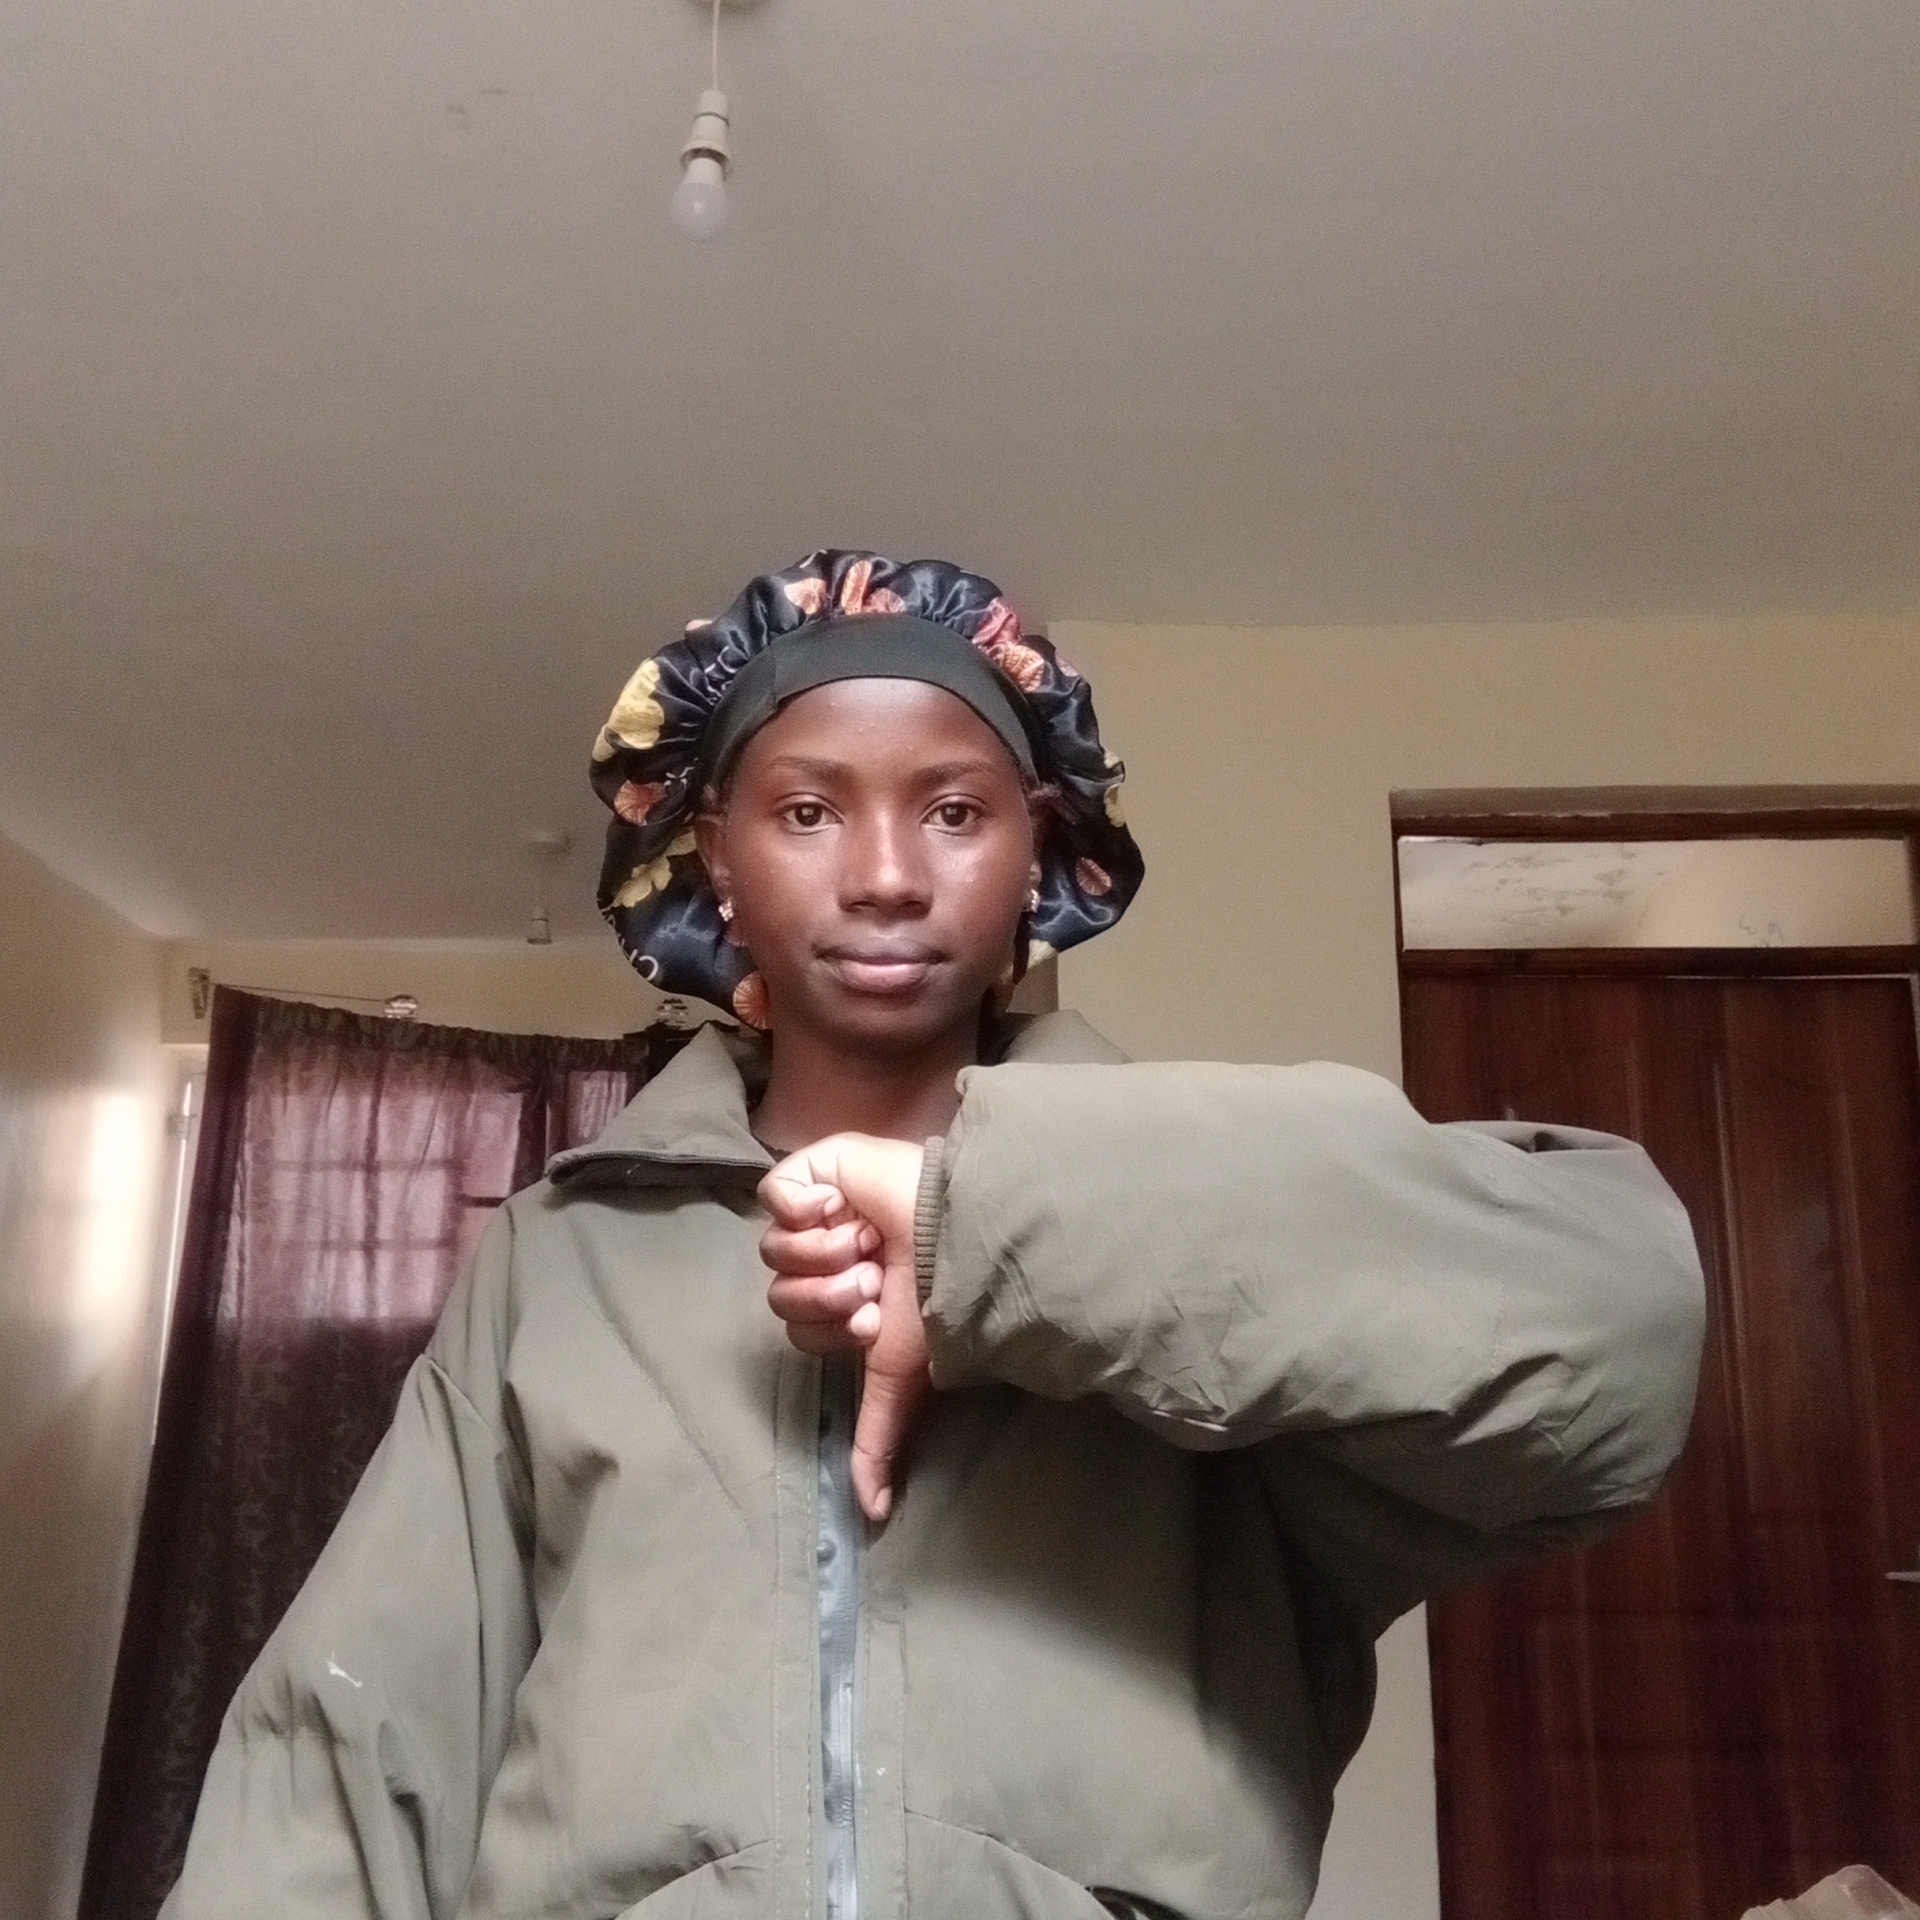
Label: noise